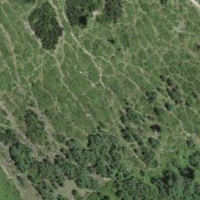
EUNIS habitat code: 31
Species observed at this site:
Prunella modularis
Nucifraga caryocatactes
Fringilla coelebs
Aquila chrysaetos
Troglodytes troglodytes